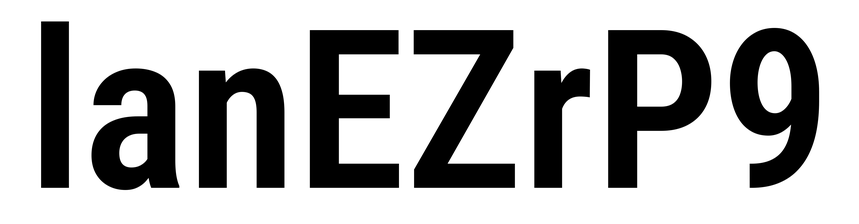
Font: Roboto_Condensed_SemiBold